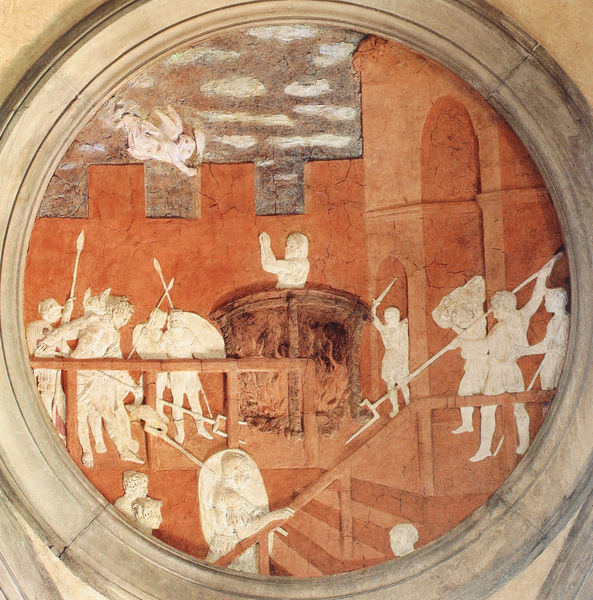
Titel: Medaillons aus der alten Sakristei mit Darstellungen der Evangelisten und Szenen aus dem Leben des hl. Johannes
Künstler: Donatello
Standort: Florenz, S. Lorenzo (EU - I - Toskana)
Schlagwörter: feuer, flügel, himmel, weiß, wolken, menschen, männer, orange, leute, rahmen, rund, tondo, engel, relief, mauer, treppe, soldaten, geländer, zinnen, schild, flammen, beten, krieger, speer, speere, fresko, gabel, kessel, mistgabel